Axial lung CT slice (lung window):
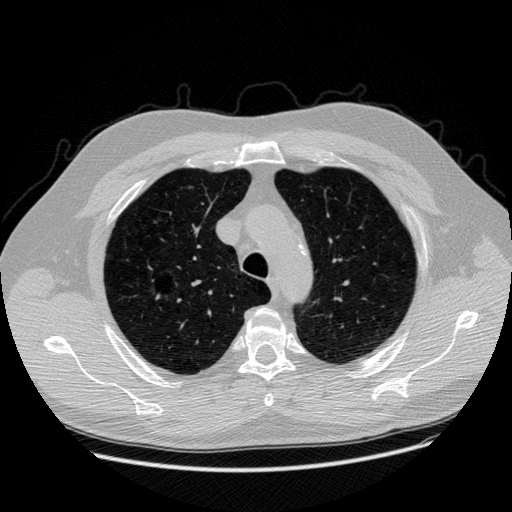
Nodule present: yes
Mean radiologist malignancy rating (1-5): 3